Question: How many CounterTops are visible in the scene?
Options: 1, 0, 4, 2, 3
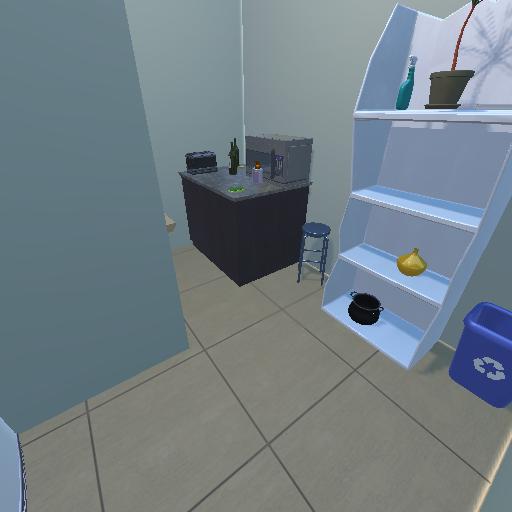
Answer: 1